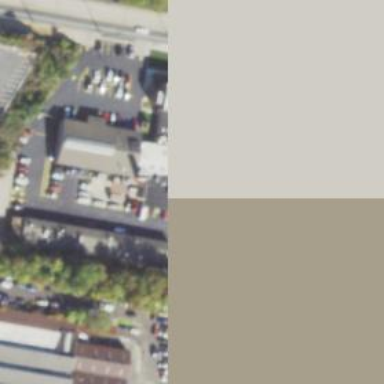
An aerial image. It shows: Veterinary facility.